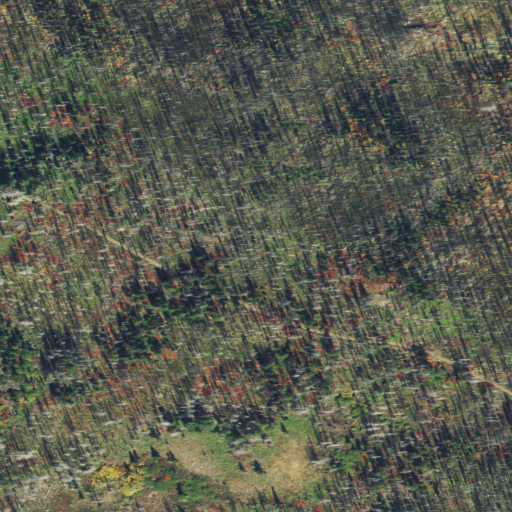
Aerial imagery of cliff(s) in Idaho named Idaho Point containing shrub, evergreen forest, and grassland